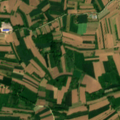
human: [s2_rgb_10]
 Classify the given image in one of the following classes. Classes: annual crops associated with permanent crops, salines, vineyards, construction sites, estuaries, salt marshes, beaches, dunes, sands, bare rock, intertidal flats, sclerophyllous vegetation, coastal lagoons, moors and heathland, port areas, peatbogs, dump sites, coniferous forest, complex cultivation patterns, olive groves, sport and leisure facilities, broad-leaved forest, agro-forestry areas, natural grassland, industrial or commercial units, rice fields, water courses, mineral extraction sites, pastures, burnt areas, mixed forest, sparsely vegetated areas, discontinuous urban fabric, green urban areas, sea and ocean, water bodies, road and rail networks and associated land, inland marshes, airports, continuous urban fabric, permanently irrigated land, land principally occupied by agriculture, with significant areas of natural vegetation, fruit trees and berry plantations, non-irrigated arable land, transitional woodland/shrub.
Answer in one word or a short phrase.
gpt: complex cultivation patterns, land principally occupied by agriculture, with significant areas of natural vegetation